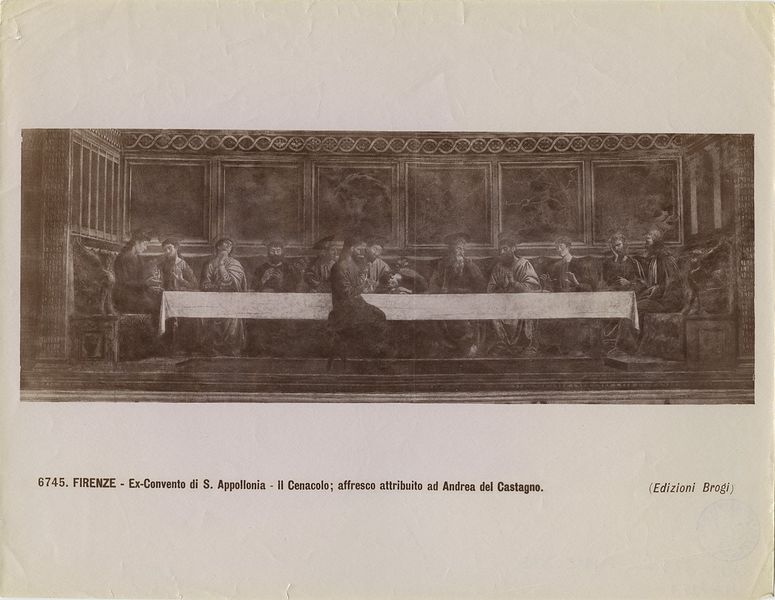
Titel: Firenze - Ex-Convento di S. Appollonia. Il Cenacolo, affresco attributo ad Andrea del Castagno
Künstler: Giacomo Brogi
Standort: Hamburg
Institution: Museum für Kunst und Gewerbe Hamburg
Schlagwörter: johannes, foto, fotografie, photographie, religion, kunst, photo, christus, jesus christus, abendmahl, jesu, markus, albumin, lukas, das letzte abendmahl, lichtbild, letztes, jesusbild, christusbild, jesusdarstellung, bildwerke, angewandte und bildende kunst, hessische systematik, matthäus, schwarzweißpositivverfahren, silbersalzverfahren, schwarzweißfotografie, reproduktionsfotografie, kunstreproduktion, reproduktionsphotographie, albuminpapier